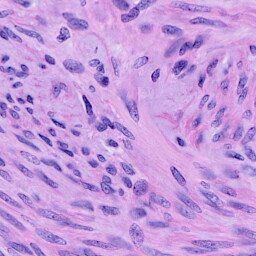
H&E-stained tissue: Cervix